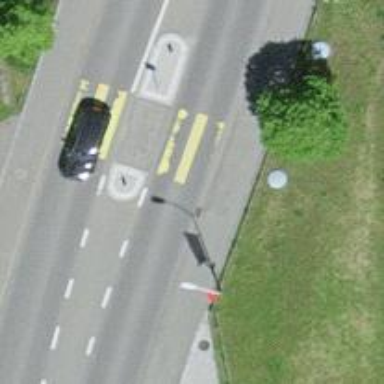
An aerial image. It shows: Primary highway with asphalt surface. There are sidewalks on both sides of the road.